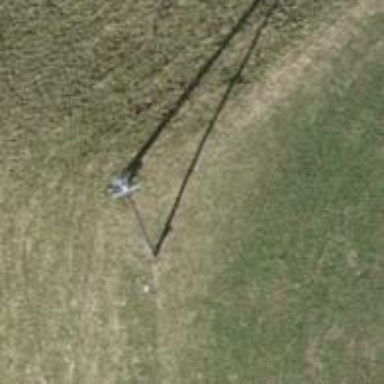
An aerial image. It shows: Guyed power pole.